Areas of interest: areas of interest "Industrial"
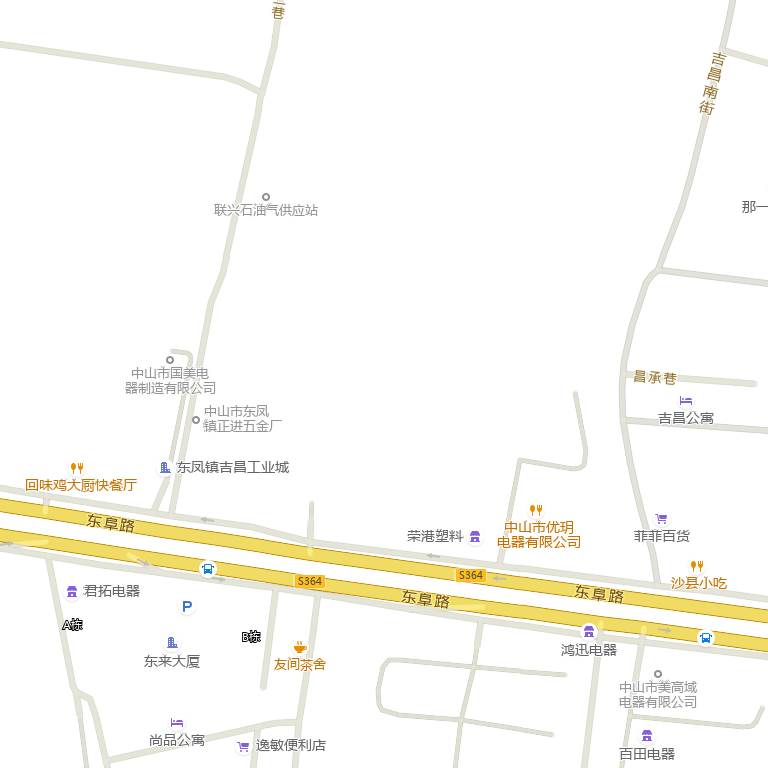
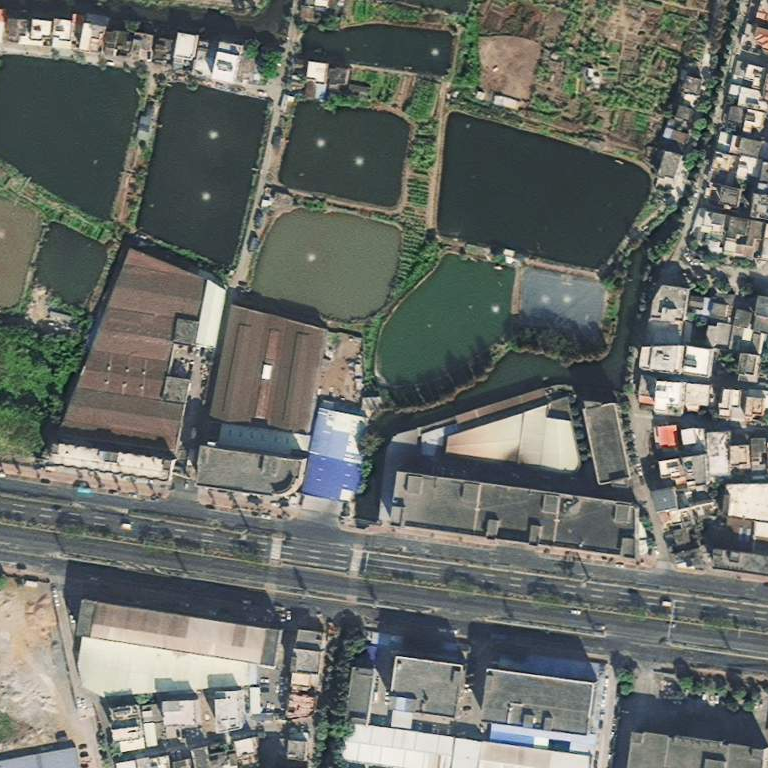